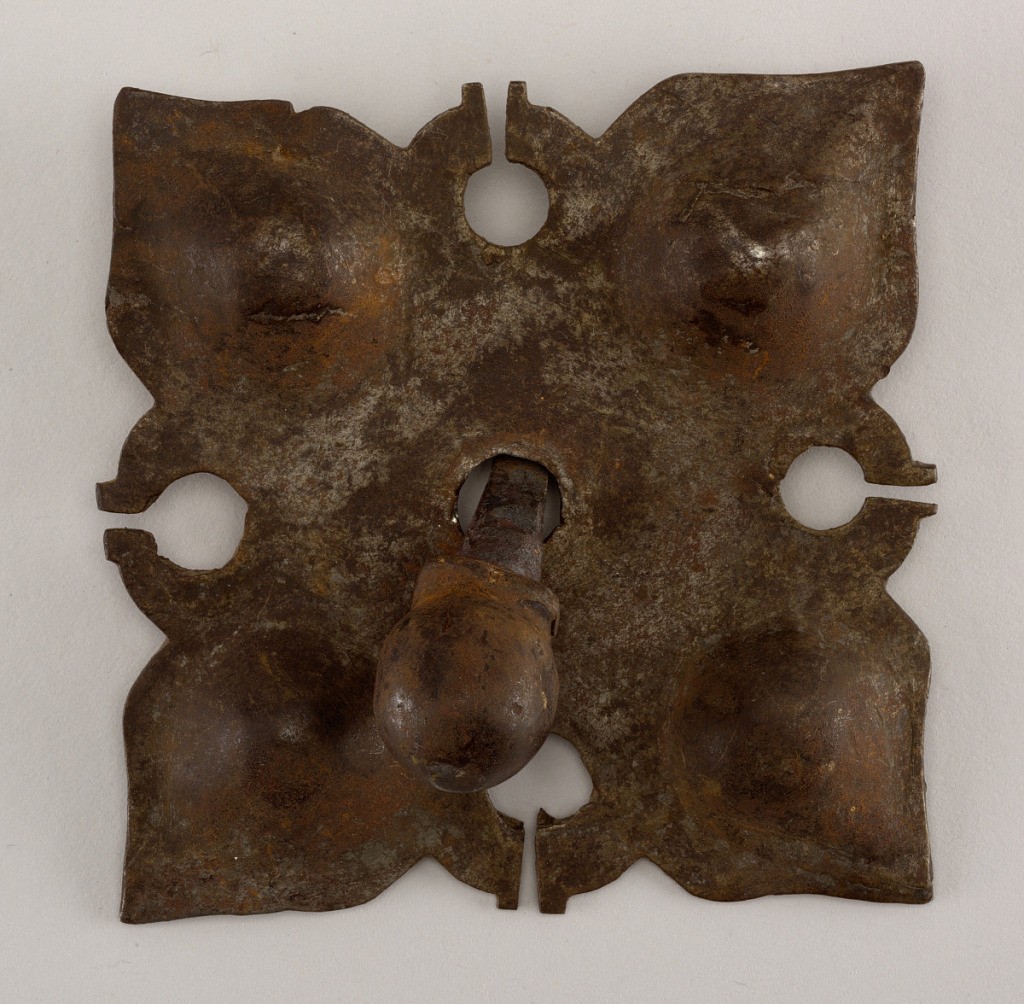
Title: Decorative door boss and nail
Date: ca. 1550–1700
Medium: Steel-plated wrought iron
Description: Square type, pierced and embossed with wrought lines. Quadrant leaf design based on old examples. Round, piercings slit to outer edge. Collard nail heads on square shank.